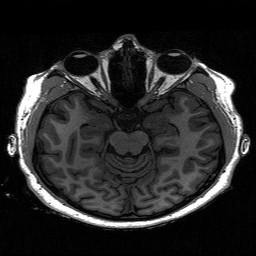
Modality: T1w
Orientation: coronal